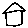
Label: house